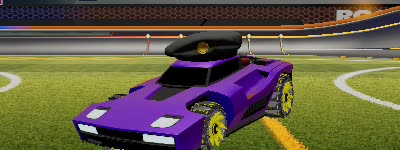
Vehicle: breakout